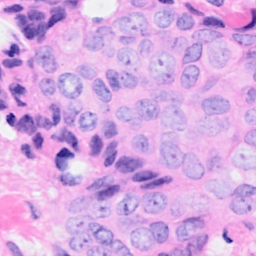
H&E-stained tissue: Breast